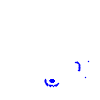
Particle: electron